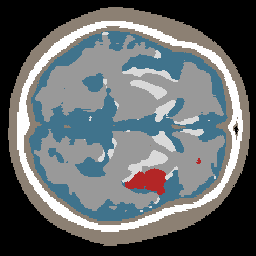
Label: lesion